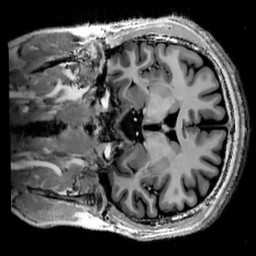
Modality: T1w
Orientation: coronal
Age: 27
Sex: male
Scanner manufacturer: siemens
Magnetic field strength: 7 T
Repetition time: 6 s
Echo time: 0.00283 s